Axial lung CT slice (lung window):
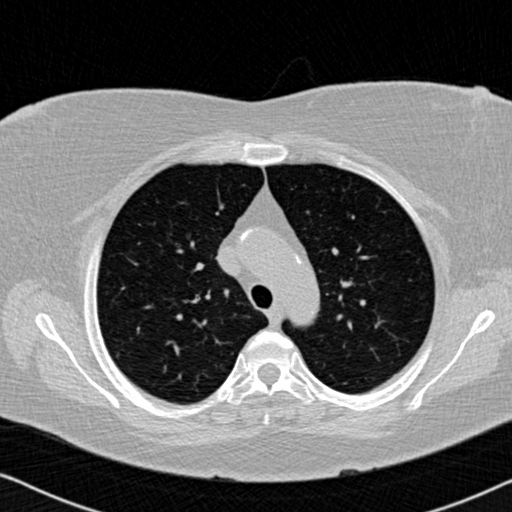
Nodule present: no